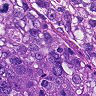
Metastatic tissue present: yes